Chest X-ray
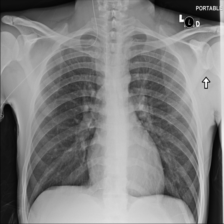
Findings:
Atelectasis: negative
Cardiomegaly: negative
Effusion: negative
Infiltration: positive
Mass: negative
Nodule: negative
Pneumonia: negative
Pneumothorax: negative
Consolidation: negative
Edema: negative
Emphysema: negative
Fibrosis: negative
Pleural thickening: negative
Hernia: negative